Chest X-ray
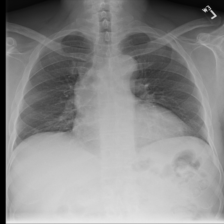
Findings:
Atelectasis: negative
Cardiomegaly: negative
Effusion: negative
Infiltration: negative
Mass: negative
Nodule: negative
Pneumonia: negative
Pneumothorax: negative
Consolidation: negative
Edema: negative
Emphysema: negative
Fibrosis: negative
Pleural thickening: negative
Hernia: negative